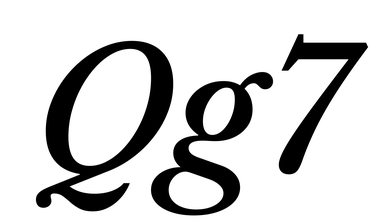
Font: LibreCaslonText-Italic_Medium_Italic